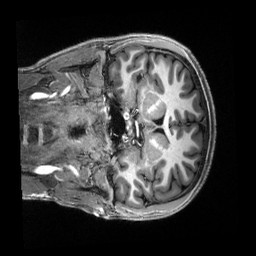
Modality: T1w
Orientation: coronal
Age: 19
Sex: male
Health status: healthy
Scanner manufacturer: siemens
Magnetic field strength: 3 T
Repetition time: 2.5 s
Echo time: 0.00222 s